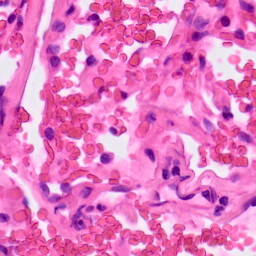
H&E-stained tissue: Lung